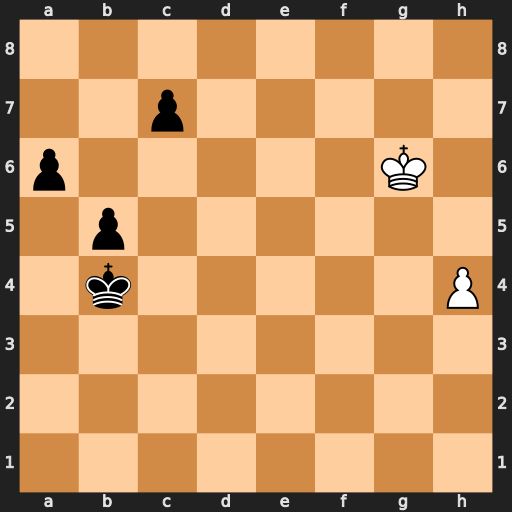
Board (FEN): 8/2p5/p5K1/1p6/1k5P/8/8/8
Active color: w
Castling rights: -
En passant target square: -
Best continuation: h5 Kc5 h6 b4 h7 b3 h8=Q